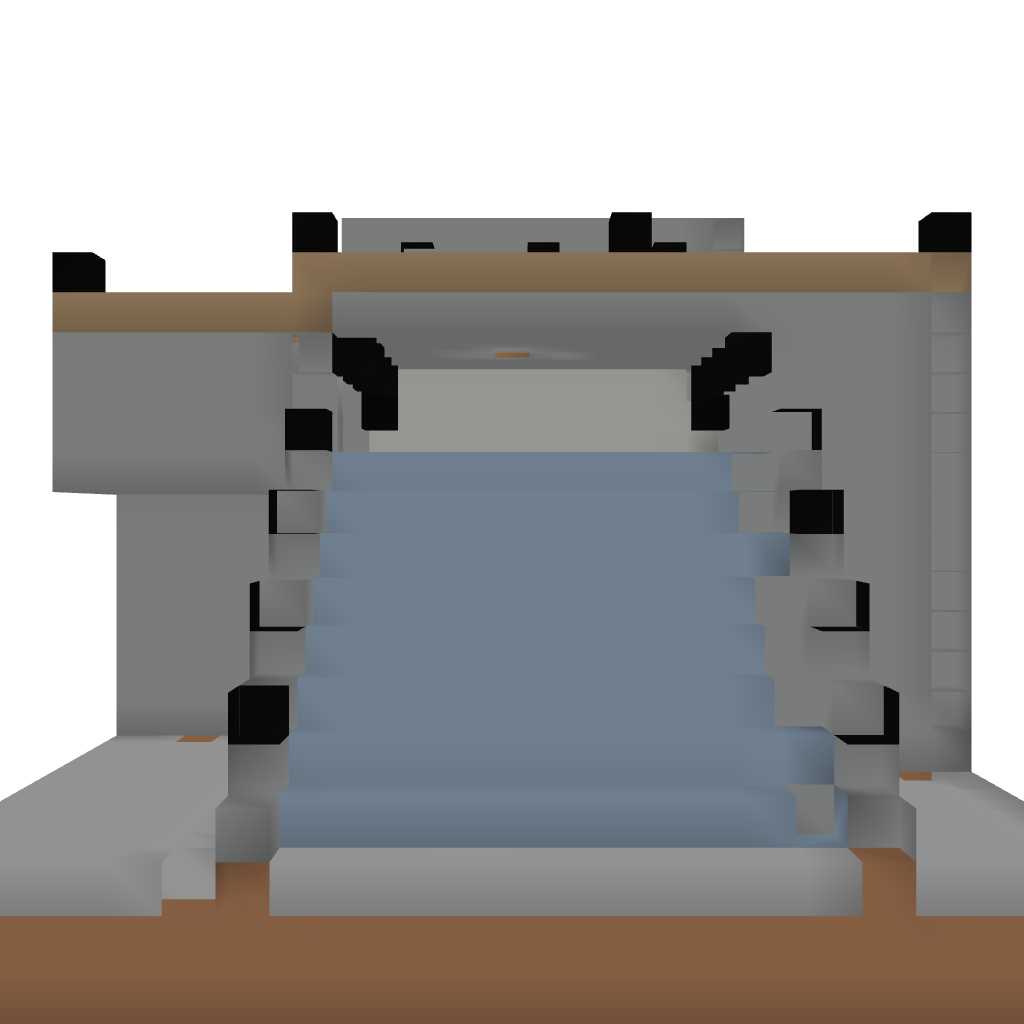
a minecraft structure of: Drop-party